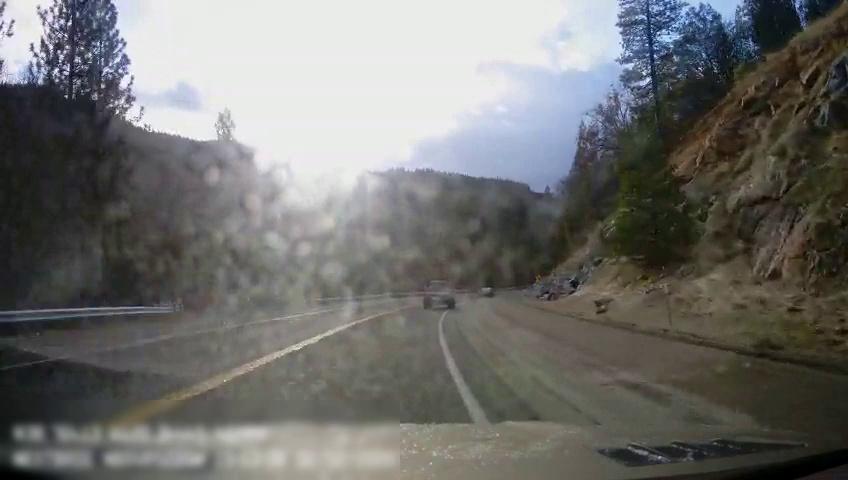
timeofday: Day
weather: Sunny
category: Drivable Space
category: Vehicles | Car
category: Vehicles | Truck
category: Lanes | Current Lane
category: Lanes | Current Lane
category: Lanes | Alternate Lane